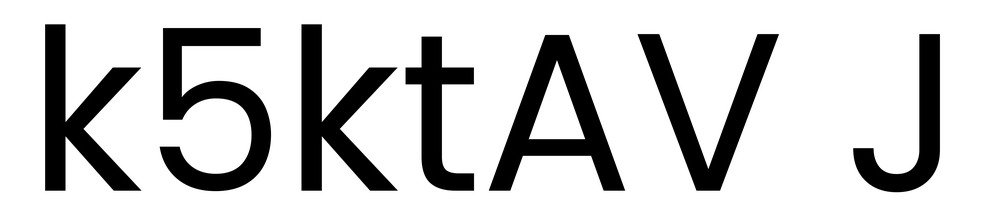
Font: Poppins-Regular